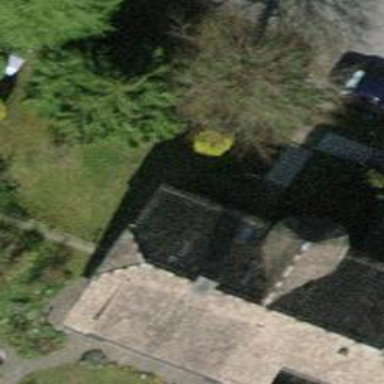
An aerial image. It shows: Detached building.